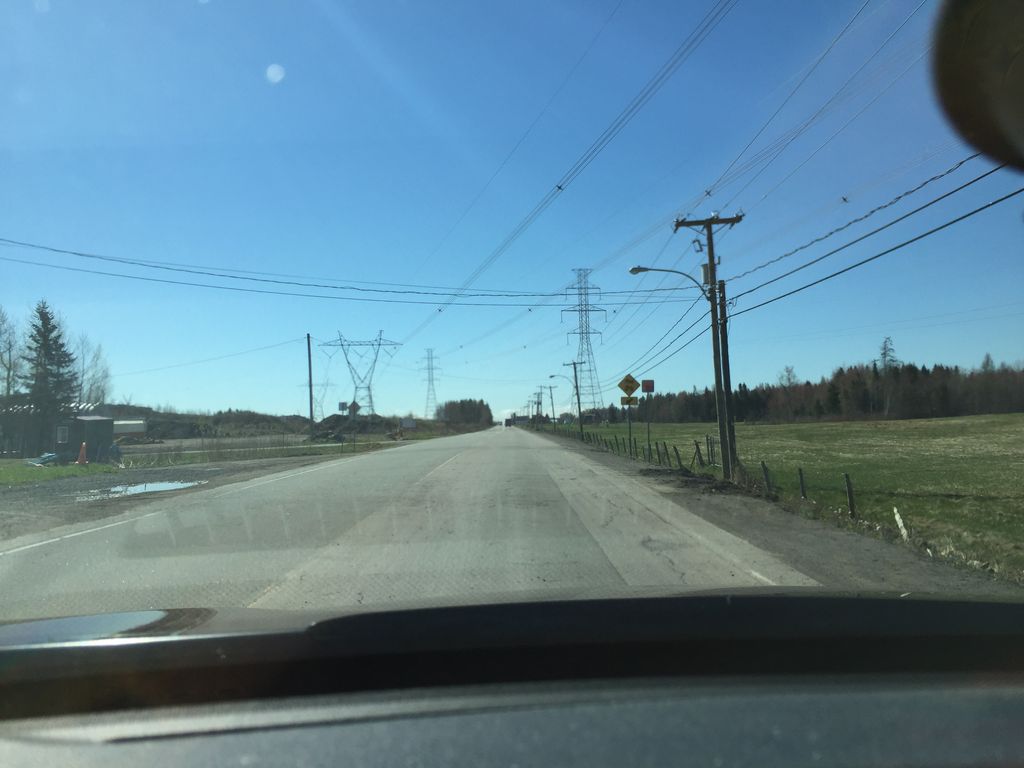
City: quebec_city